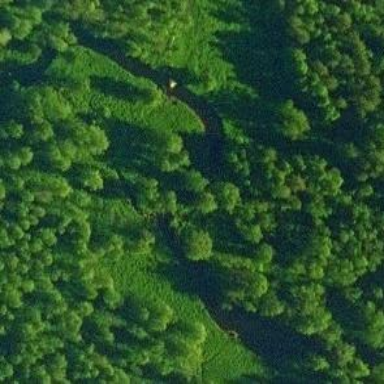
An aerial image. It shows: Beautiful river scene.